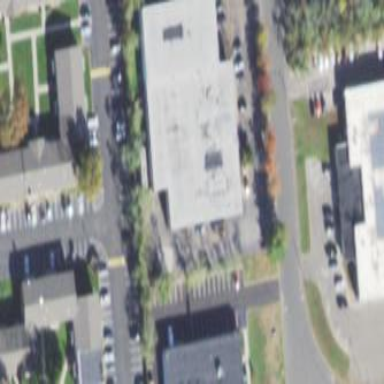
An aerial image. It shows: Commercial building.